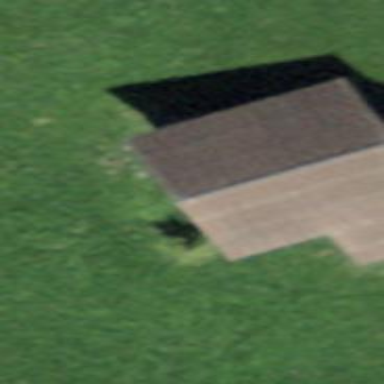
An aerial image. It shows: Rural barn.